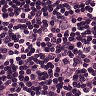
Metastatic tissue present: yes